Field crop: maize
Growth stage: 1
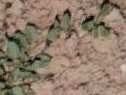
Species: convolvulus